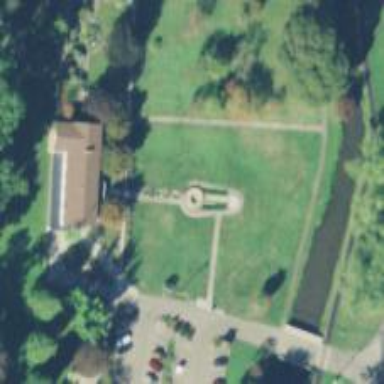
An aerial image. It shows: Memorial site with historic significance.